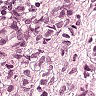
Metastatic tissue present: yes